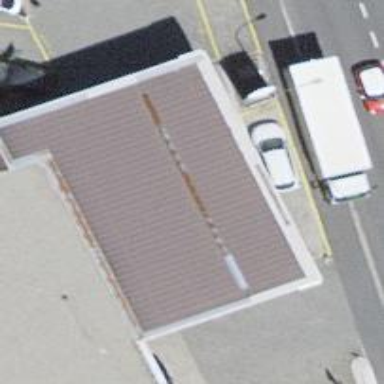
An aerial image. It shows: Fuel station.